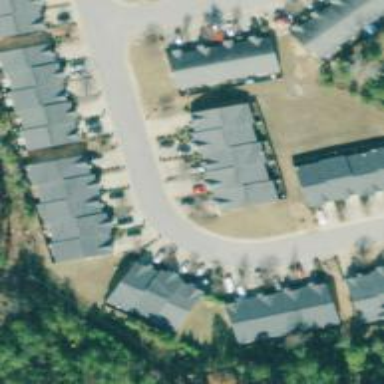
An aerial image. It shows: Living street.